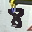
Label: 8